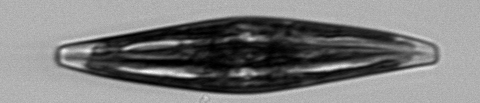
Label: Pleurosigma